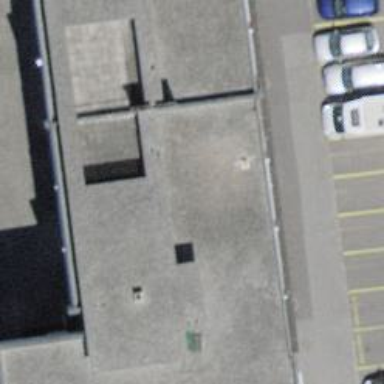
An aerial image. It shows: Furniture shop.